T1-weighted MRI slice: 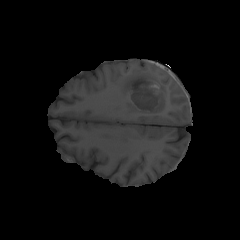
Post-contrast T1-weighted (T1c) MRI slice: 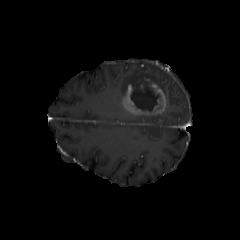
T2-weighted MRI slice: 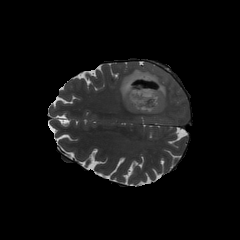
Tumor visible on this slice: yes